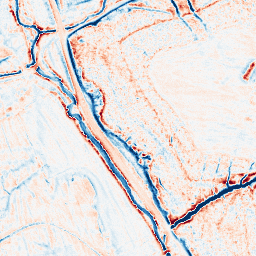
Category: edge_preserving
Decomposition family: anisotropic_diffusion
Decomposition parameters: iterations: 20
kappa: 50
gamma: 0.15
Upsampling method: quintic
Upsampling parameters: scale: 4
Upsampling scale: 4